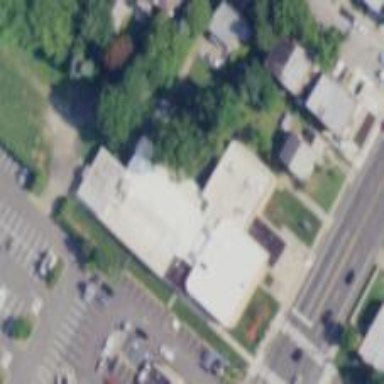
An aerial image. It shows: Building that serves as place of worship.